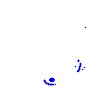
Particle: electron